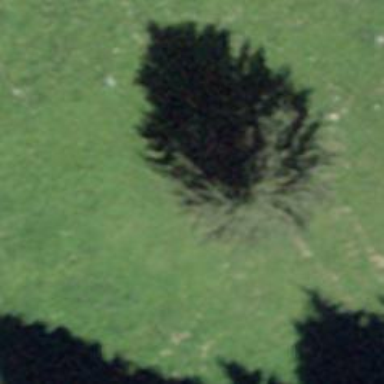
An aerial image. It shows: Needle-leaved tree in natural setting.